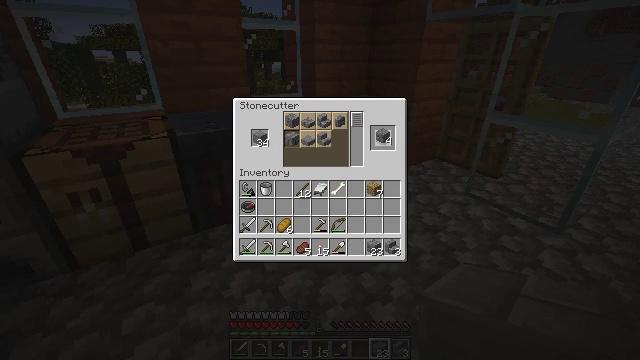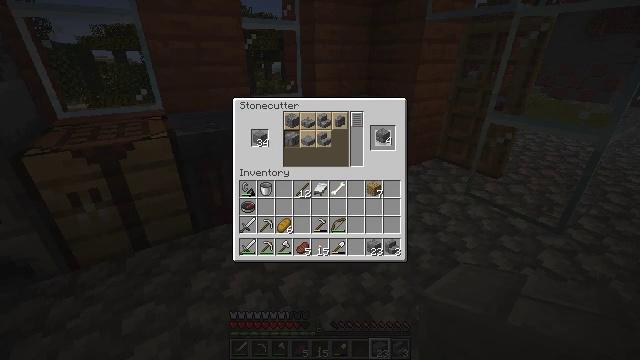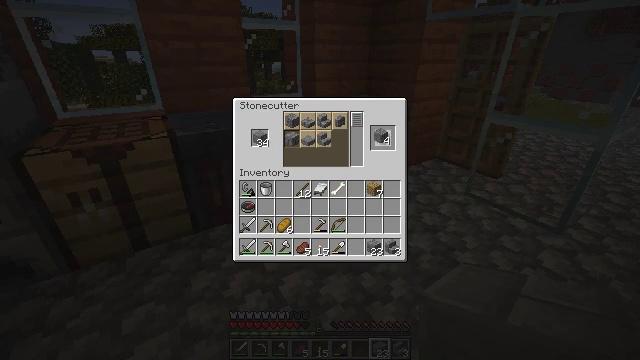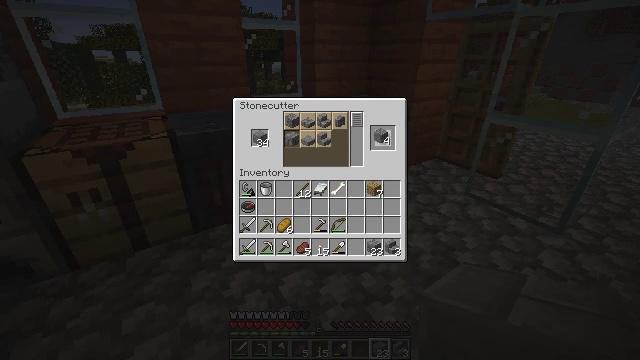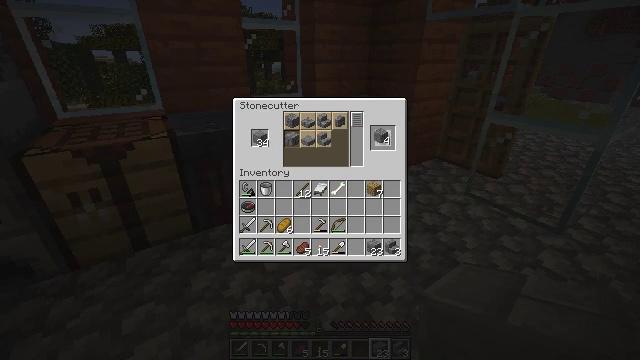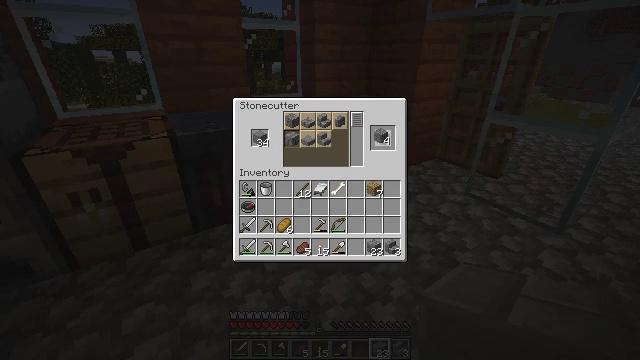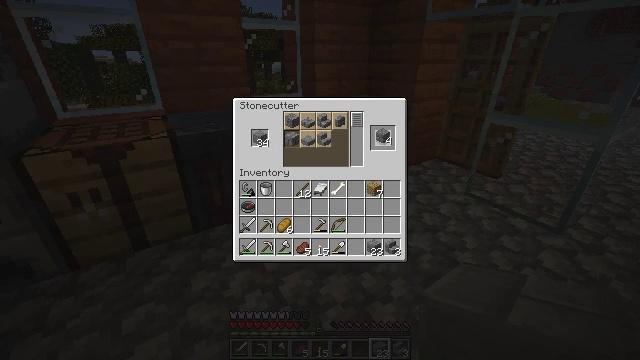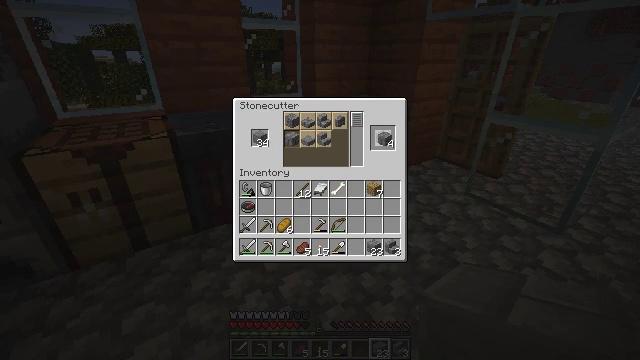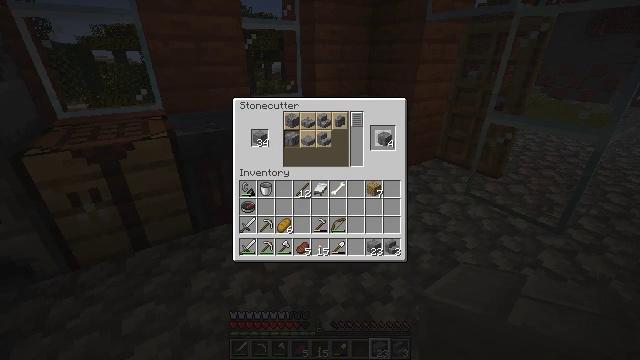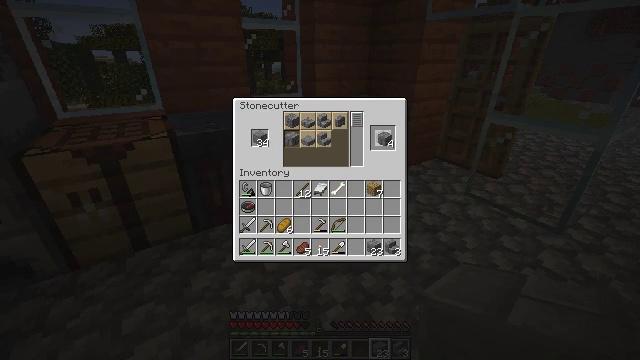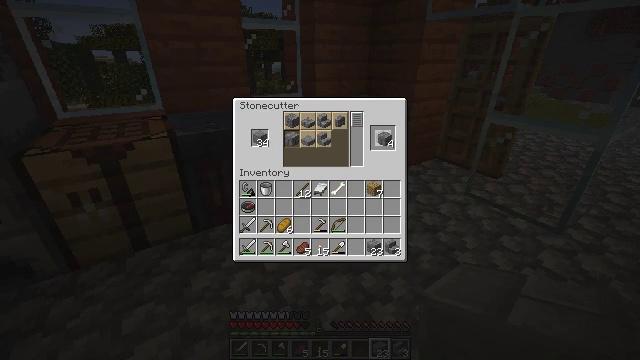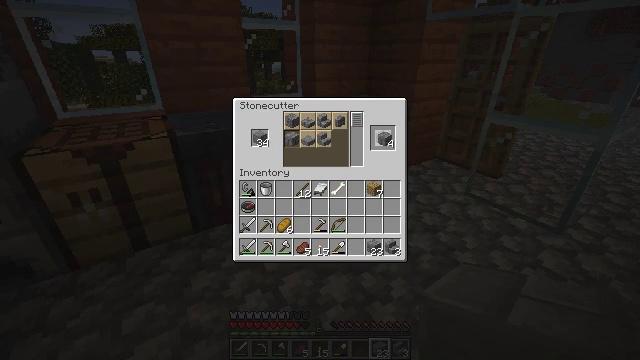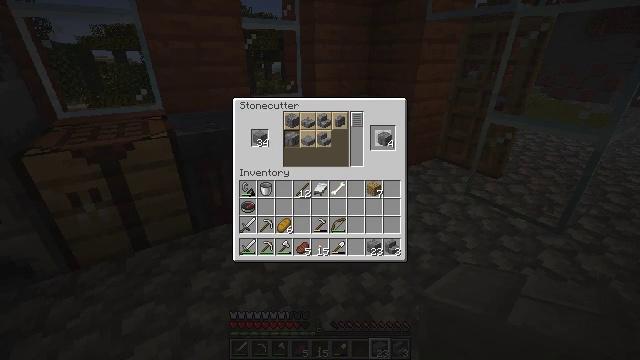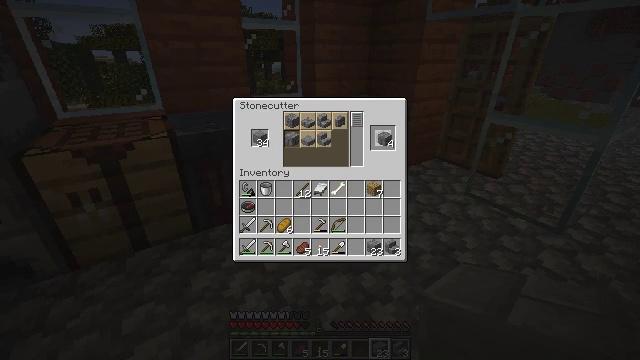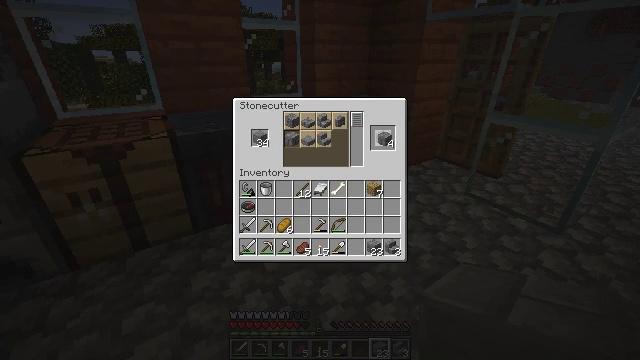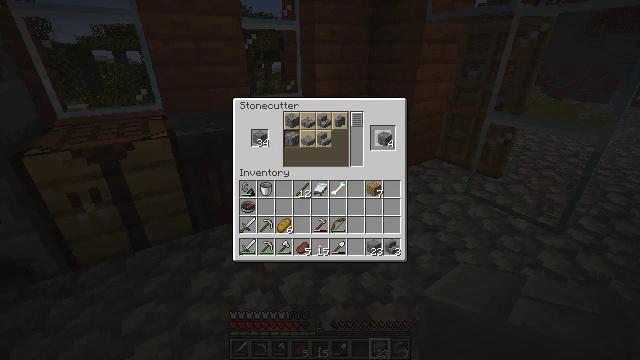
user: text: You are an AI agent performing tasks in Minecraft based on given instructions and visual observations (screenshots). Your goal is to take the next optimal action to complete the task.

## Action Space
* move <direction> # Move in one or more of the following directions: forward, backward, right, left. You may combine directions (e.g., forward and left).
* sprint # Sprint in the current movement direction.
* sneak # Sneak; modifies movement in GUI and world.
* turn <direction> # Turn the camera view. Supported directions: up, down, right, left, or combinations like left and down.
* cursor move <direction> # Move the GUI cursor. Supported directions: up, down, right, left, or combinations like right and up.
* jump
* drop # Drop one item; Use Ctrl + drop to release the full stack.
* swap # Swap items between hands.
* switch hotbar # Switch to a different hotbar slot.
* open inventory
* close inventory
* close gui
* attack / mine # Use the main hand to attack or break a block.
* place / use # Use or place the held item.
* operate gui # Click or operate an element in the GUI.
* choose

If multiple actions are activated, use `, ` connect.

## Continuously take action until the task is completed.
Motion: motion action
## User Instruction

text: Create stone bricks using the crafting interface.
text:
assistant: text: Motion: attack / mine
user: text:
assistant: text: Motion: attack / mine
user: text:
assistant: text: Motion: attack / mine
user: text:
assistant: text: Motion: attack / mine
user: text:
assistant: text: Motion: attack / mine
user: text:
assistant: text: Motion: attack / mine
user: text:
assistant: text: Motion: attack / mine
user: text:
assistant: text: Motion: attack / mine
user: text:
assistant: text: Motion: attack / mine
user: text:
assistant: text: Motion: attack / mine
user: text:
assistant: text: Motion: attack / mine
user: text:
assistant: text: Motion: attack / mine
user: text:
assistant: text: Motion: attack / mine
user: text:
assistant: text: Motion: attack / mine
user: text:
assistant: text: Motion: attack / mine
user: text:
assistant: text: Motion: no_op
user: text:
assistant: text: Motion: attack / mine
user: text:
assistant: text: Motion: attack / mine
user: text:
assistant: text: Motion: attack / mine
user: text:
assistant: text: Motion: attack / mine
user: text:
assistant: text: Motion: attack / mine
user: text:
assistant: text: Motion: attack / mine
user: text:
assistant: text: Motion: no_op
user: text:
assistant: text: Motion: attack / mine
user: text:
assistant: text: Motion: attack / mine
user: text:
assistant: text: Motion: attack / mine
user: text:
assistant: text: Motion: attack / mine
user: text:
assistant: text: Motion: attack / mine
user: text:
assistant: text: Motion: attack / mine
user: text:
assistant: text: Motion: no_op